Question: I want to create an animation similar to the animation for changing inbetween different views in the Spy Mouse app. See this video for reference:
<URL>

I am unable to do the same. My animation shows a rectangular region instead of a circular view.
'''
CABasicAnimation *cornerRadiusAction = [CABasicAnimation animationWithKeyPath:@"cornerRadius"];
cornerRadiusAction.timingFunction = [CAMediaTimingFunction functionWithName:kCAMediaTimingFunctionEaseInEaseOut];
cornerRadiusAction.duration = 5.0f;
cornerRadiusAction.toValue = [NSNumber numberWithFloat:self.view.bounds.size.height*2];
[self.view.layer addAnimation:cornerRadiusAction forKey:nil];
'''
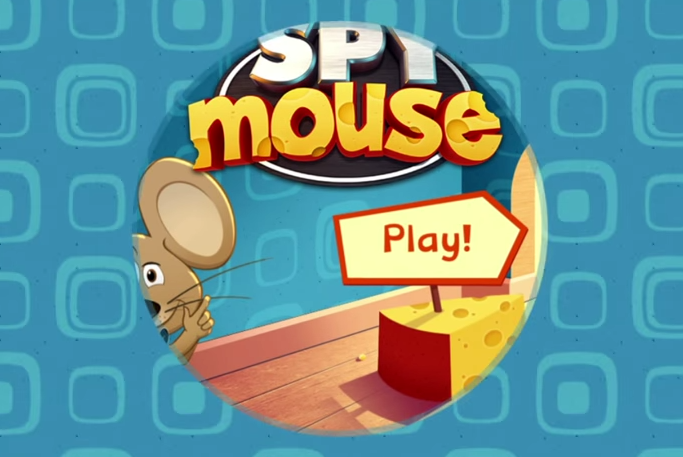
Answer: ### Code in action.

### Explanation.
You cannot achieve such an effect simply animating the 'cornerRadius'. You need to use masking of the 'CALayer' and animate change of the size of a circular mask. Code below does what you want. The animated 'GIF' shows it in action.
'''
@property (weak, nonatomic) IBOutlet UIView *customView;
- (IBAction)buttonTapped:(id)sender
{
// Set up the shape of the circle.
CGFloat maskDiameter = sqrtf(powf(CGRectGetWidth(_customView.bounds), 2)
+ powf(CGRectGetHeight(_customView.bounds), 2));
CAShapeLayer *mask = [CAShapeLayer layer];
// Make a circular shape.
mask.path = [UIBezierPath bezierPathWithRoundedRect:CGRectMake(0.0f,
0.0f,
maskDiameter,
maskDiameter)
cornerRadius:maskDiameter/2.0f].CGPath;
// Center the shape in the view.
mask.position = CGPointMake((CGRectGetWidth(_customView.bounds) - maskDiameter)/2,
(CGRectGetHeight(_customView.bounds) - maskDiameter)/2);
// Fill the circle.
mask.fillColor = [UIColor blackColor].CGColor;
// Add as a mask to the parent layer
_customView.layer.mask = mask;
// Animate.
CABasicAnimation *animation = [CABasicAnimation animationWithKeyPath:@"path"];
animation.duration = 5.0f;
animation.fillMode = kCAFillModeForwards;
animation.removedOnCompletion = NO;
// Create new path.
CGPathRef newPath = [UIBezierPath bezierPathWithRoundedRect:CGRectMake(maskDiameter/2.0f,
maskDiameter/2.0f,
0.0f,
0.0f)
cornerRadius:0.0f].CGPath;
// Set start and end values.
animation.fromValue = (id)mask.path;
animation.toValue = (__bridge id)newPath;
// Start the animaiton.
[mask addAnimation:animation forKey:@"path"];
}
'''